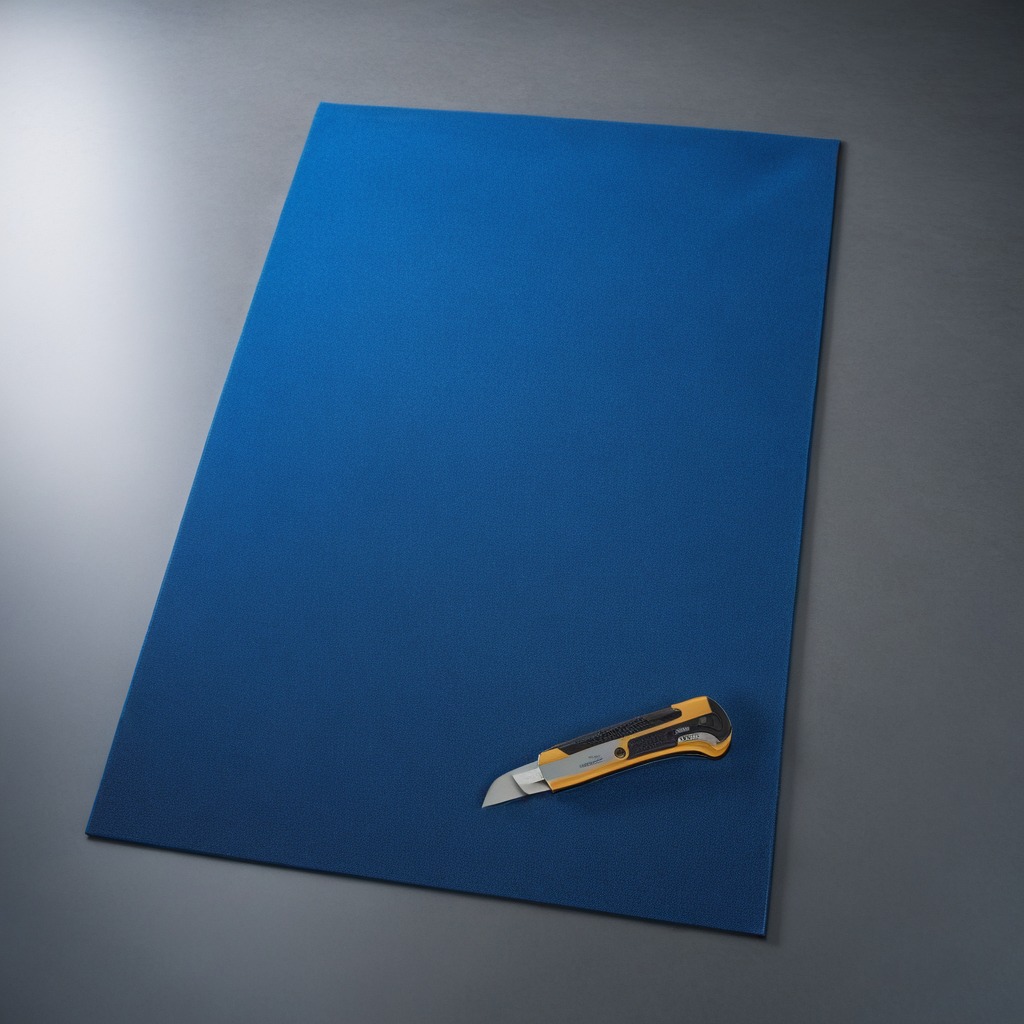
A utility knife lies on the clean granite tabletop inside a workshop under bright overhead lighting crisp shadows high clarity worn but beneath the mat